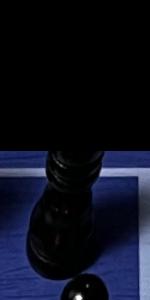
Label: Bishop_Black